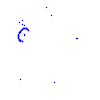
Particle: proton